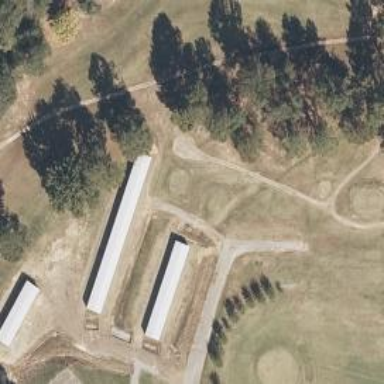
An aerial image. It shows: Grassy area designated as golf tee.